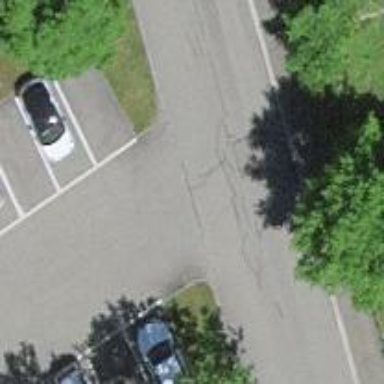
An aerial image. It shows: Parking aisle designated as service road.